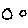
Label: circle